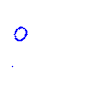
Particle: pion